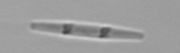
Label: pennate